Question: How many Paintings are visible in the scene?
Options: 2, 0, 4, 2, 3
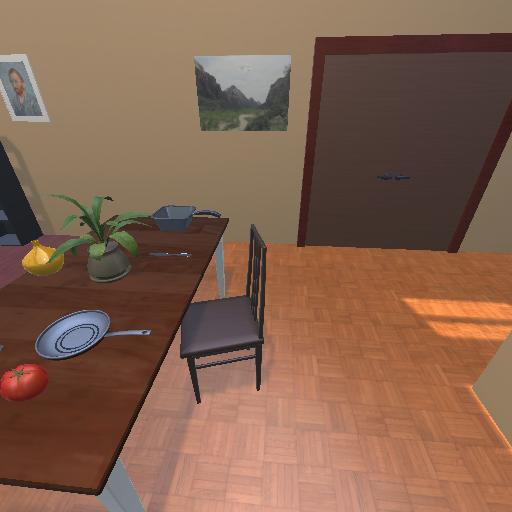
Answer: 2